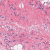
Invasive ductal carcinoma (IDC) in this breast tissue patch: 1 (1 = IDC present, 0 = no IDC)